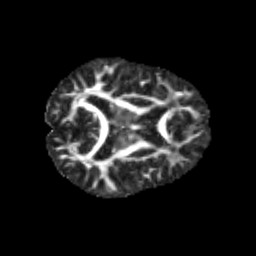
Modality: FA
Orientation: axial
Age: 11
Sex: male
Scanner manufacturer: siemens
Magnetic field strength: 3 T
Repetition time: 3.8 s
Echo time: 0.07 s